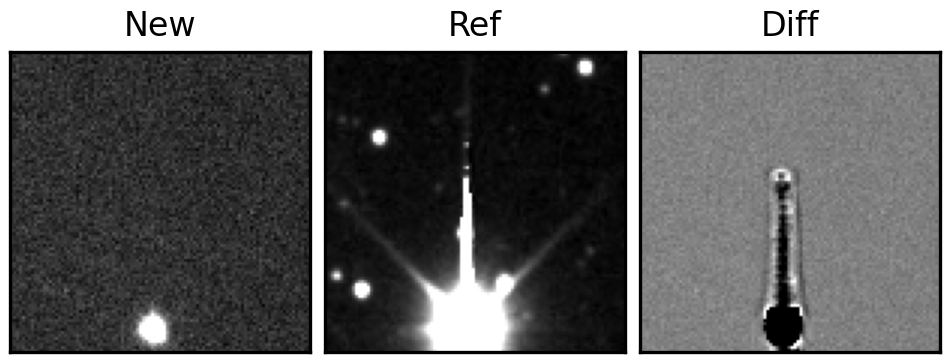
Label: bogus